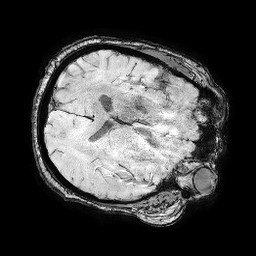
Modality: SWI
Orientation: axial
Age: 54
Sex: male
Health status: ill
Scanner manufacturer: philips
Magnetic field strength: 3 T
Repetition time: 0.031 s